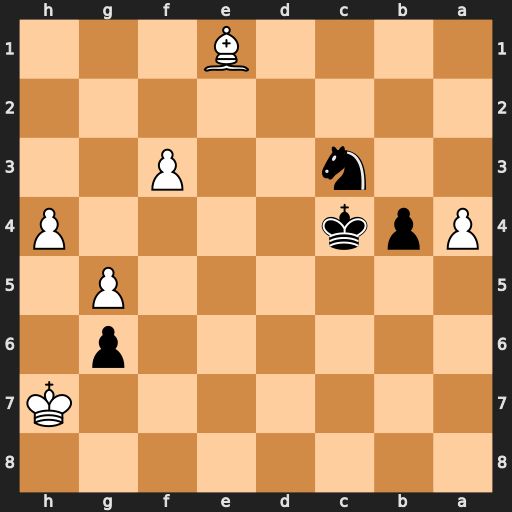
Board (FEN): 8/7K/6p1/6P1/Ppk4P/2n2P2/8/4B3
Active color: b
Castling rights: -
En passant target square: -
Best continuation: b3 Bxc3 Kxc3